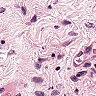
Metastatic tissue present: no